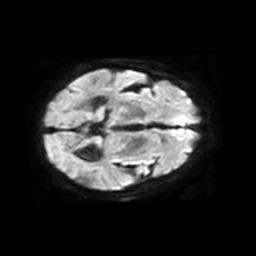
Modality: TRACE
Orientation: axial
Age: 81
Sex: female
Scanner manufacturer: philips
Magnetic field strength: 1.5 T
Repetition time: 4.82 s
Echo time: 0.07764 s